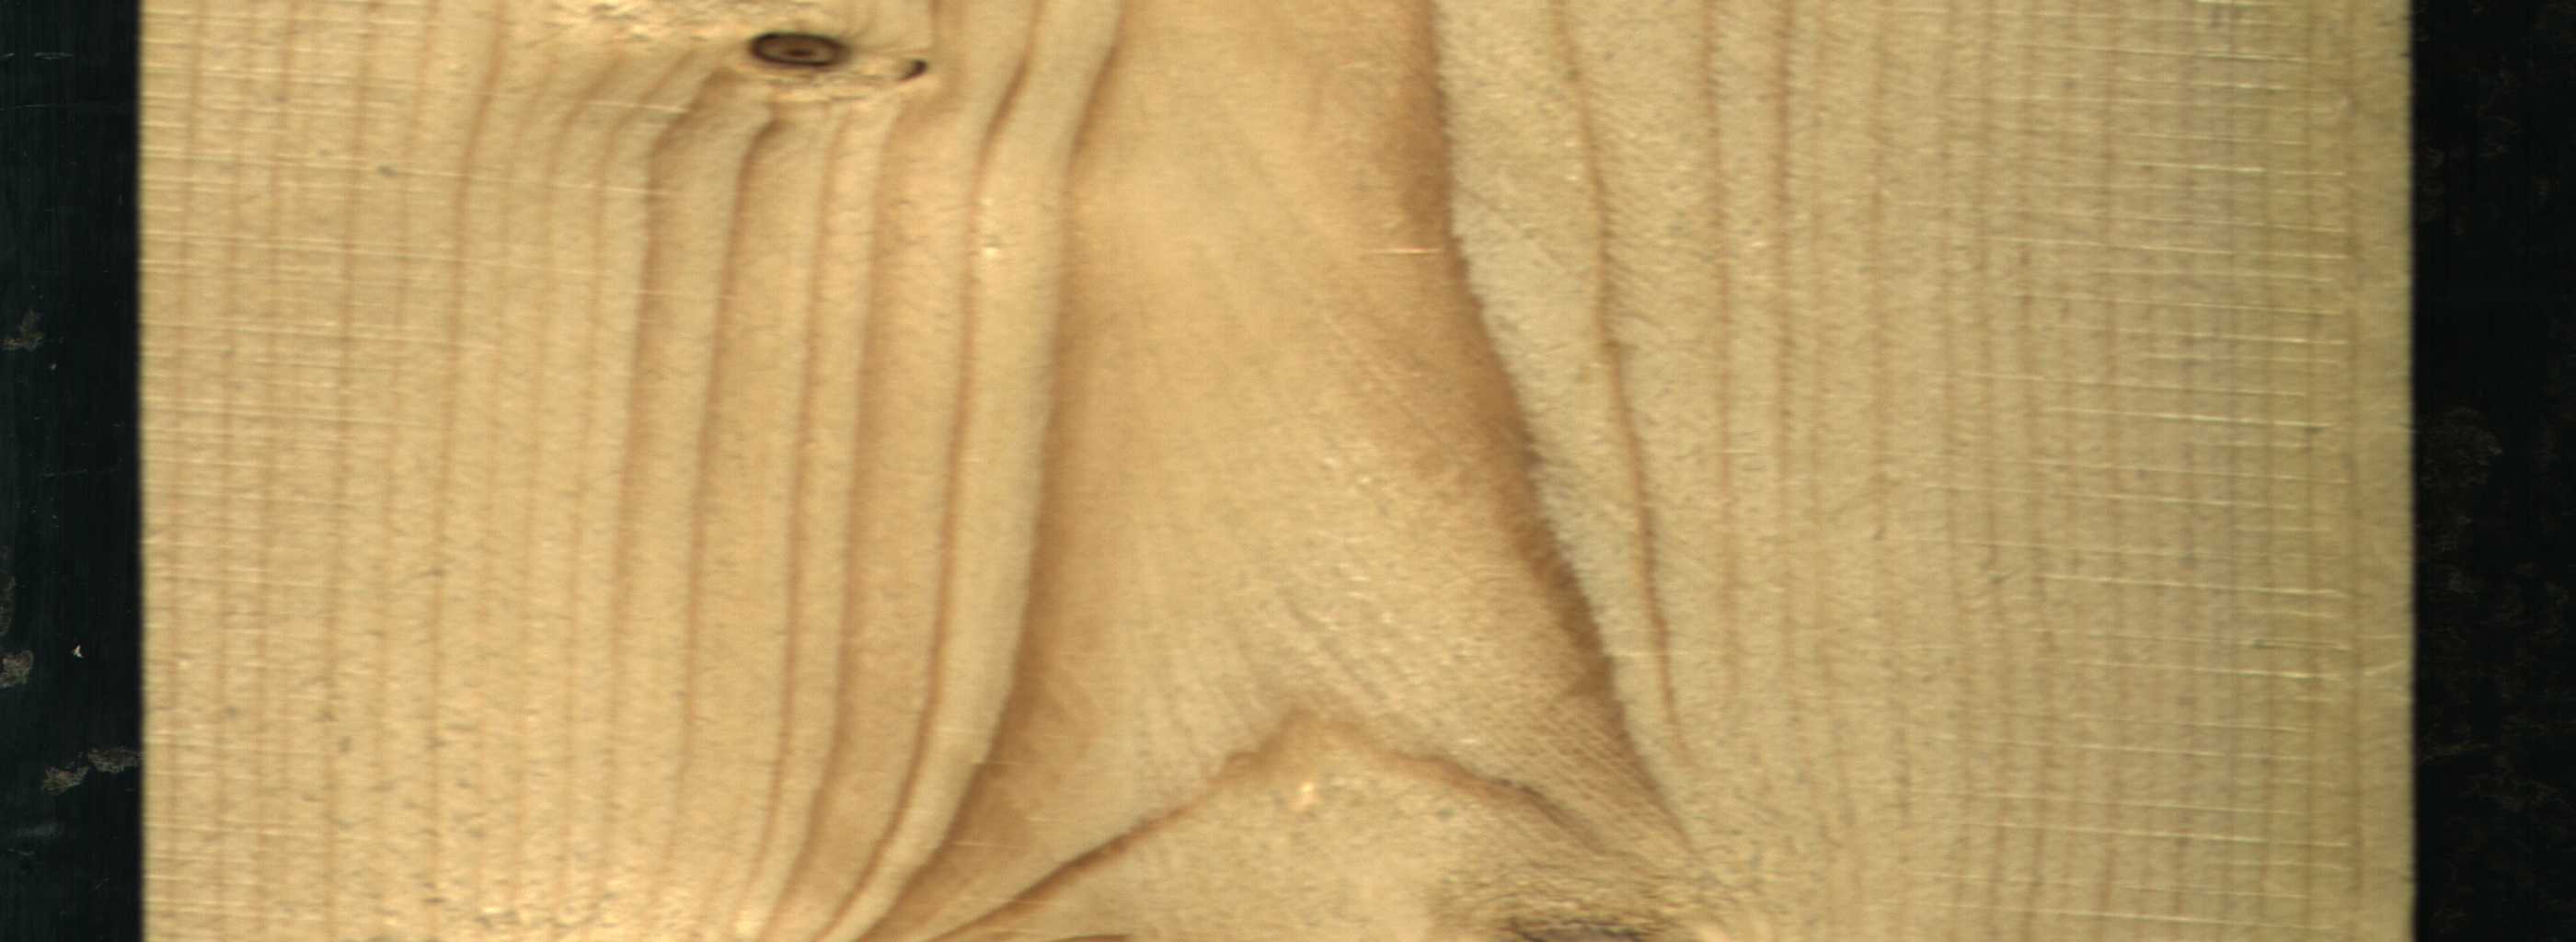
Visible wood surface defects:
Dead_Knot